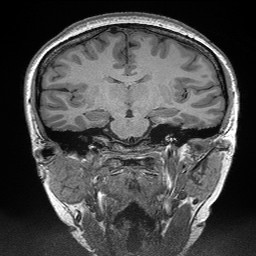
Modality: T1w
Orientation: sagittal
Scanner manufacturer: siemens
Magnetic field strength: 3 T
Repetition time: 2.3 s
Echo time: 0.00298 s